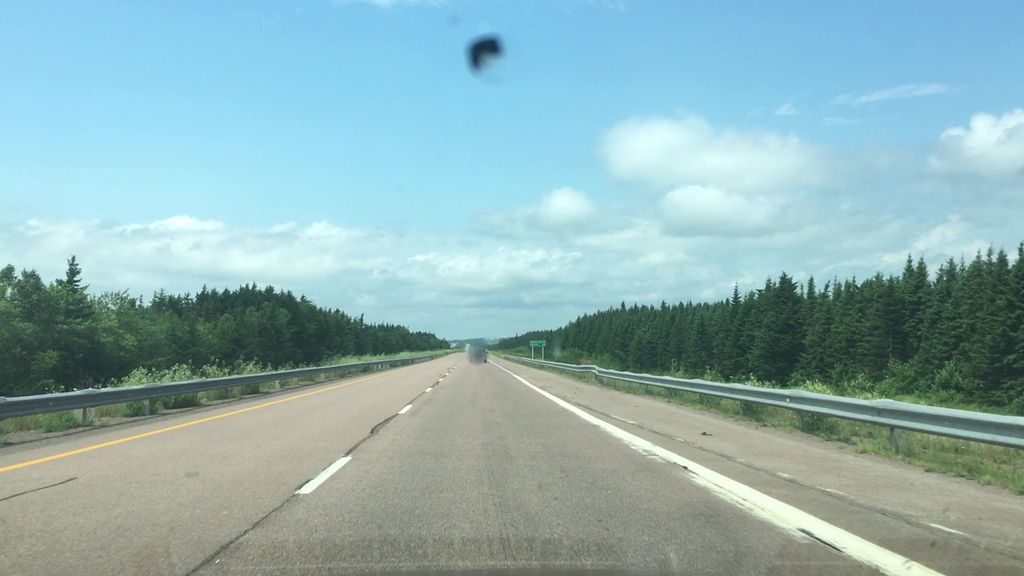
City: charlottetown